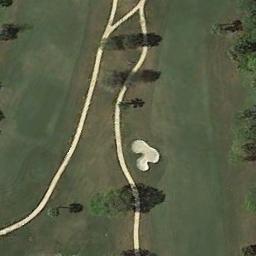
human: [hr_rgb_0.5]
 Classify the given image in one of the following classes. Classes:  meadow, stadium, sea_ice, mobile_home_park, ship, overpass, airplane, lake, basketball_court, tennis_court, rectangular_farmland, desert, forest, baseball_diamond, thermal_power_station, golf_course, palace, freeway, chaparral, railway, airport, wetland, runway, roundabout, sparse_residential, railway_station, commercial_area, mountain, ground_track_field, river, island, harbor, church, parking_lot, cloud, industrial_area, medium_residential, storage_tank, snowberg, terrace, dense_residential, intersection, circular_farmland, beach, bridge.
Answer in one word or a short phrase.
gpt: golf_course